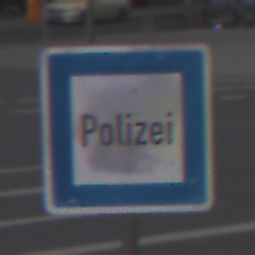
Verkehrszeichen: Polizei
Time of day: MorningAfternoon
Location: Outdoor (Urban)
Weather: Overcast
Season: NotSpecified
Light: Natural